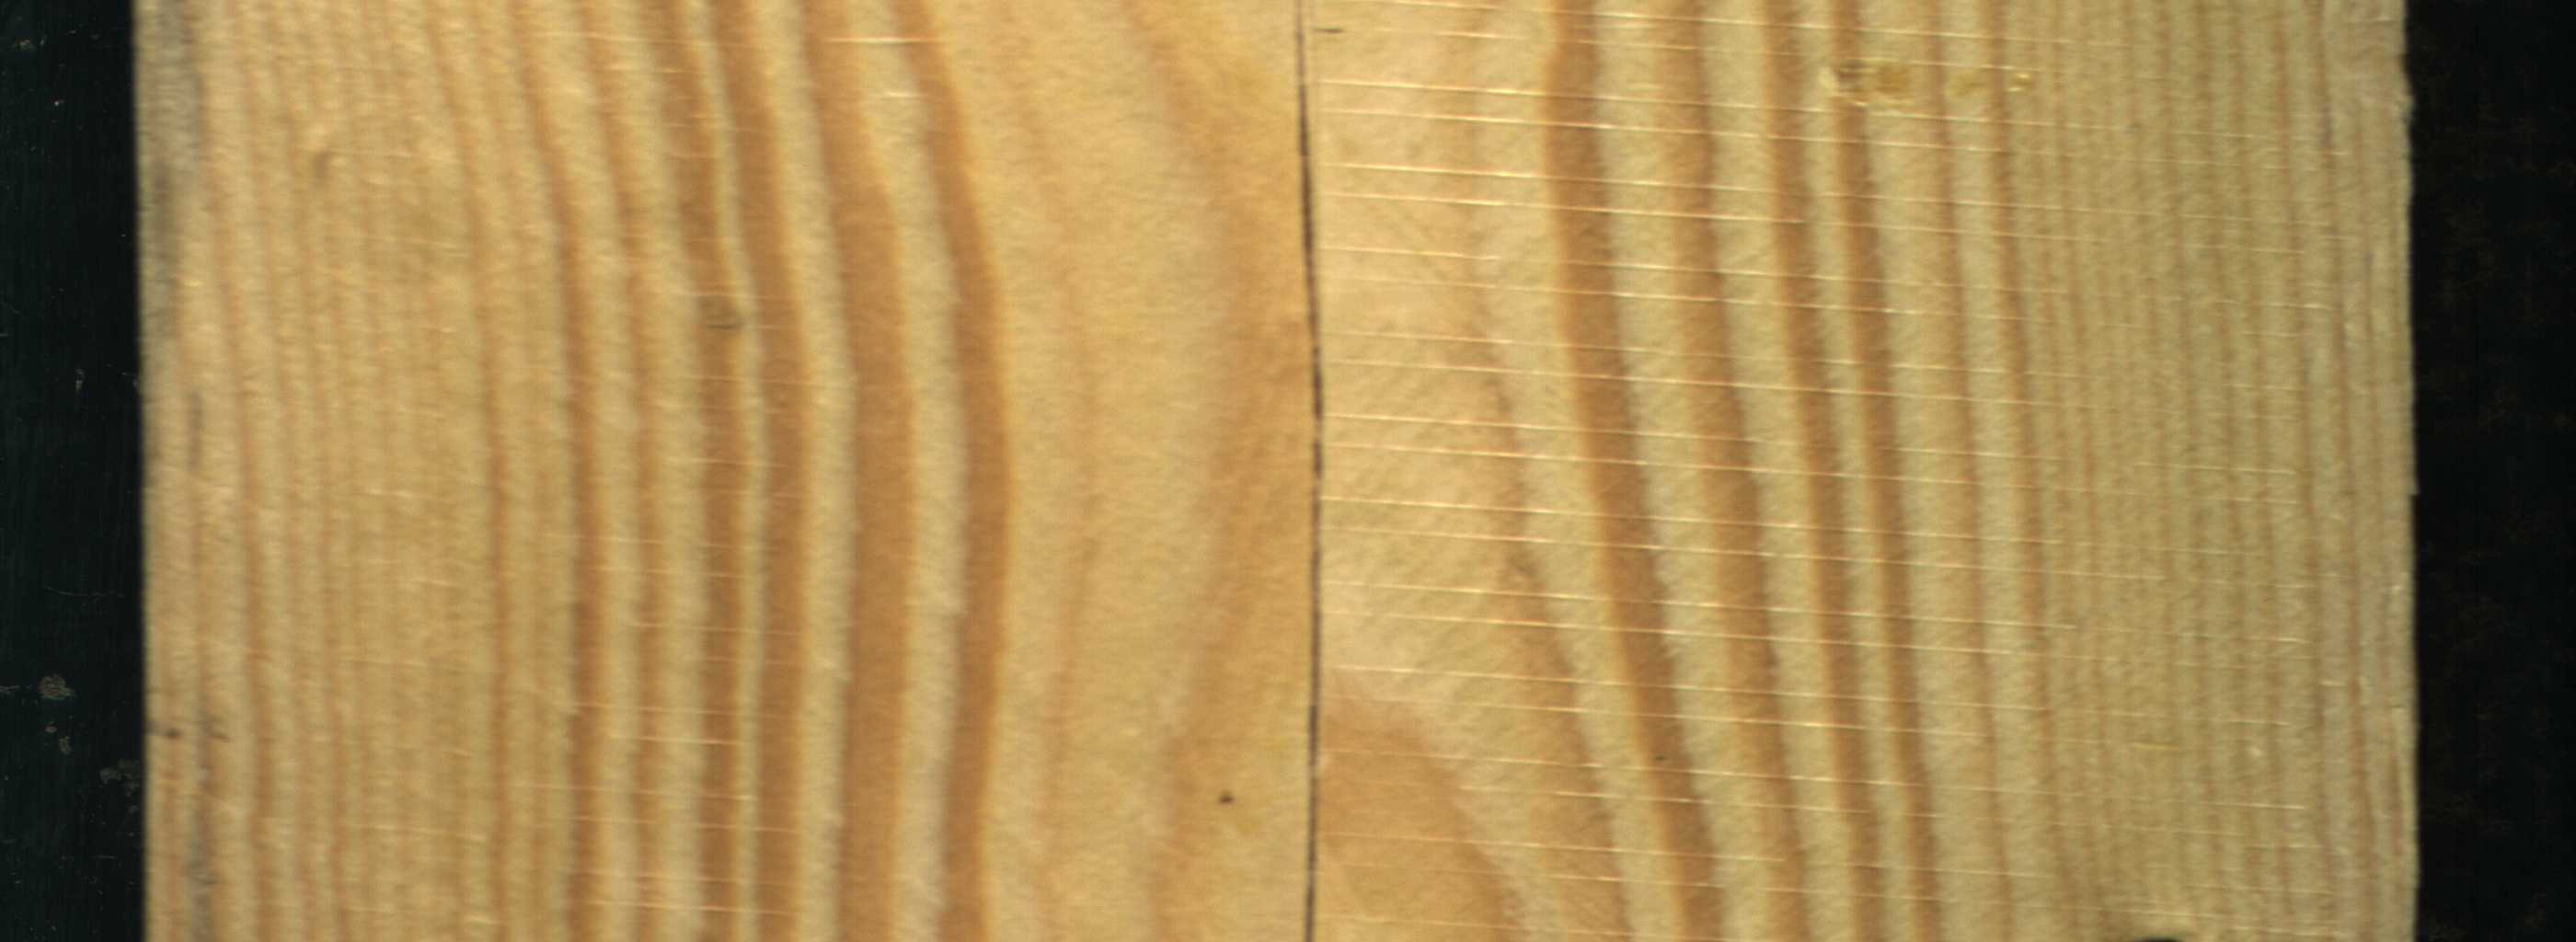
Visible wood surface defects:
Blue_Stain
Crack